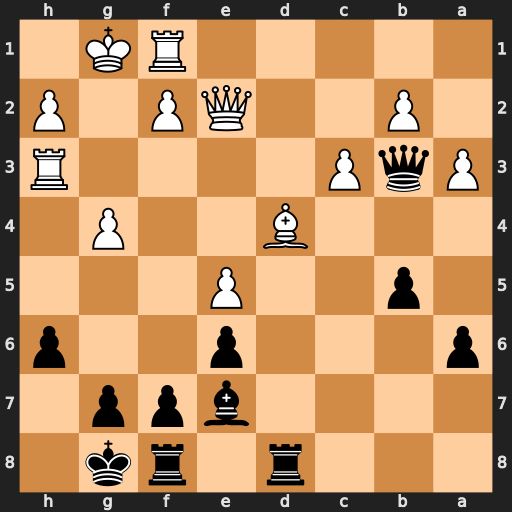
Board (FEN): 3r1rk1/4bpp1/p3p2p/1p2P3/3B2P1/PqP4R/1P2QP1P/5RK1
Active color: b
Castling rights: -
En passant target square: -
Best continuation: Rxd4 cxd4 Qxh3